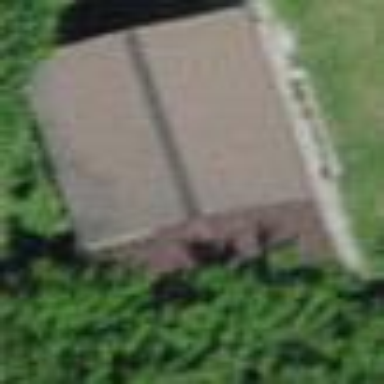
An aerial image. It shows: Shed building.